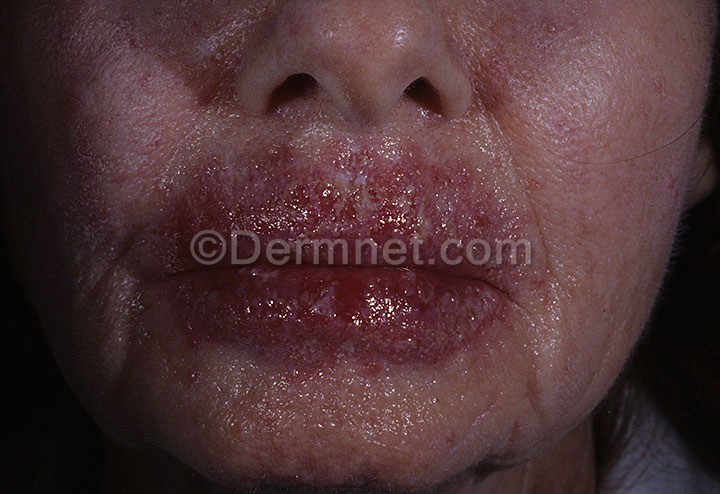
Disease: Tinea Ringworm Candidiasis and other Fungal Infections